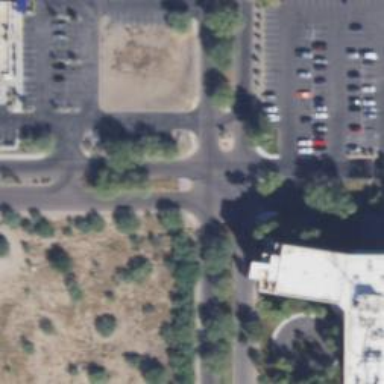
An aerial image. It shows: Parking area with surface.